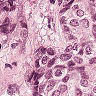
Metastatic tissue present: yes